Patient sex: M
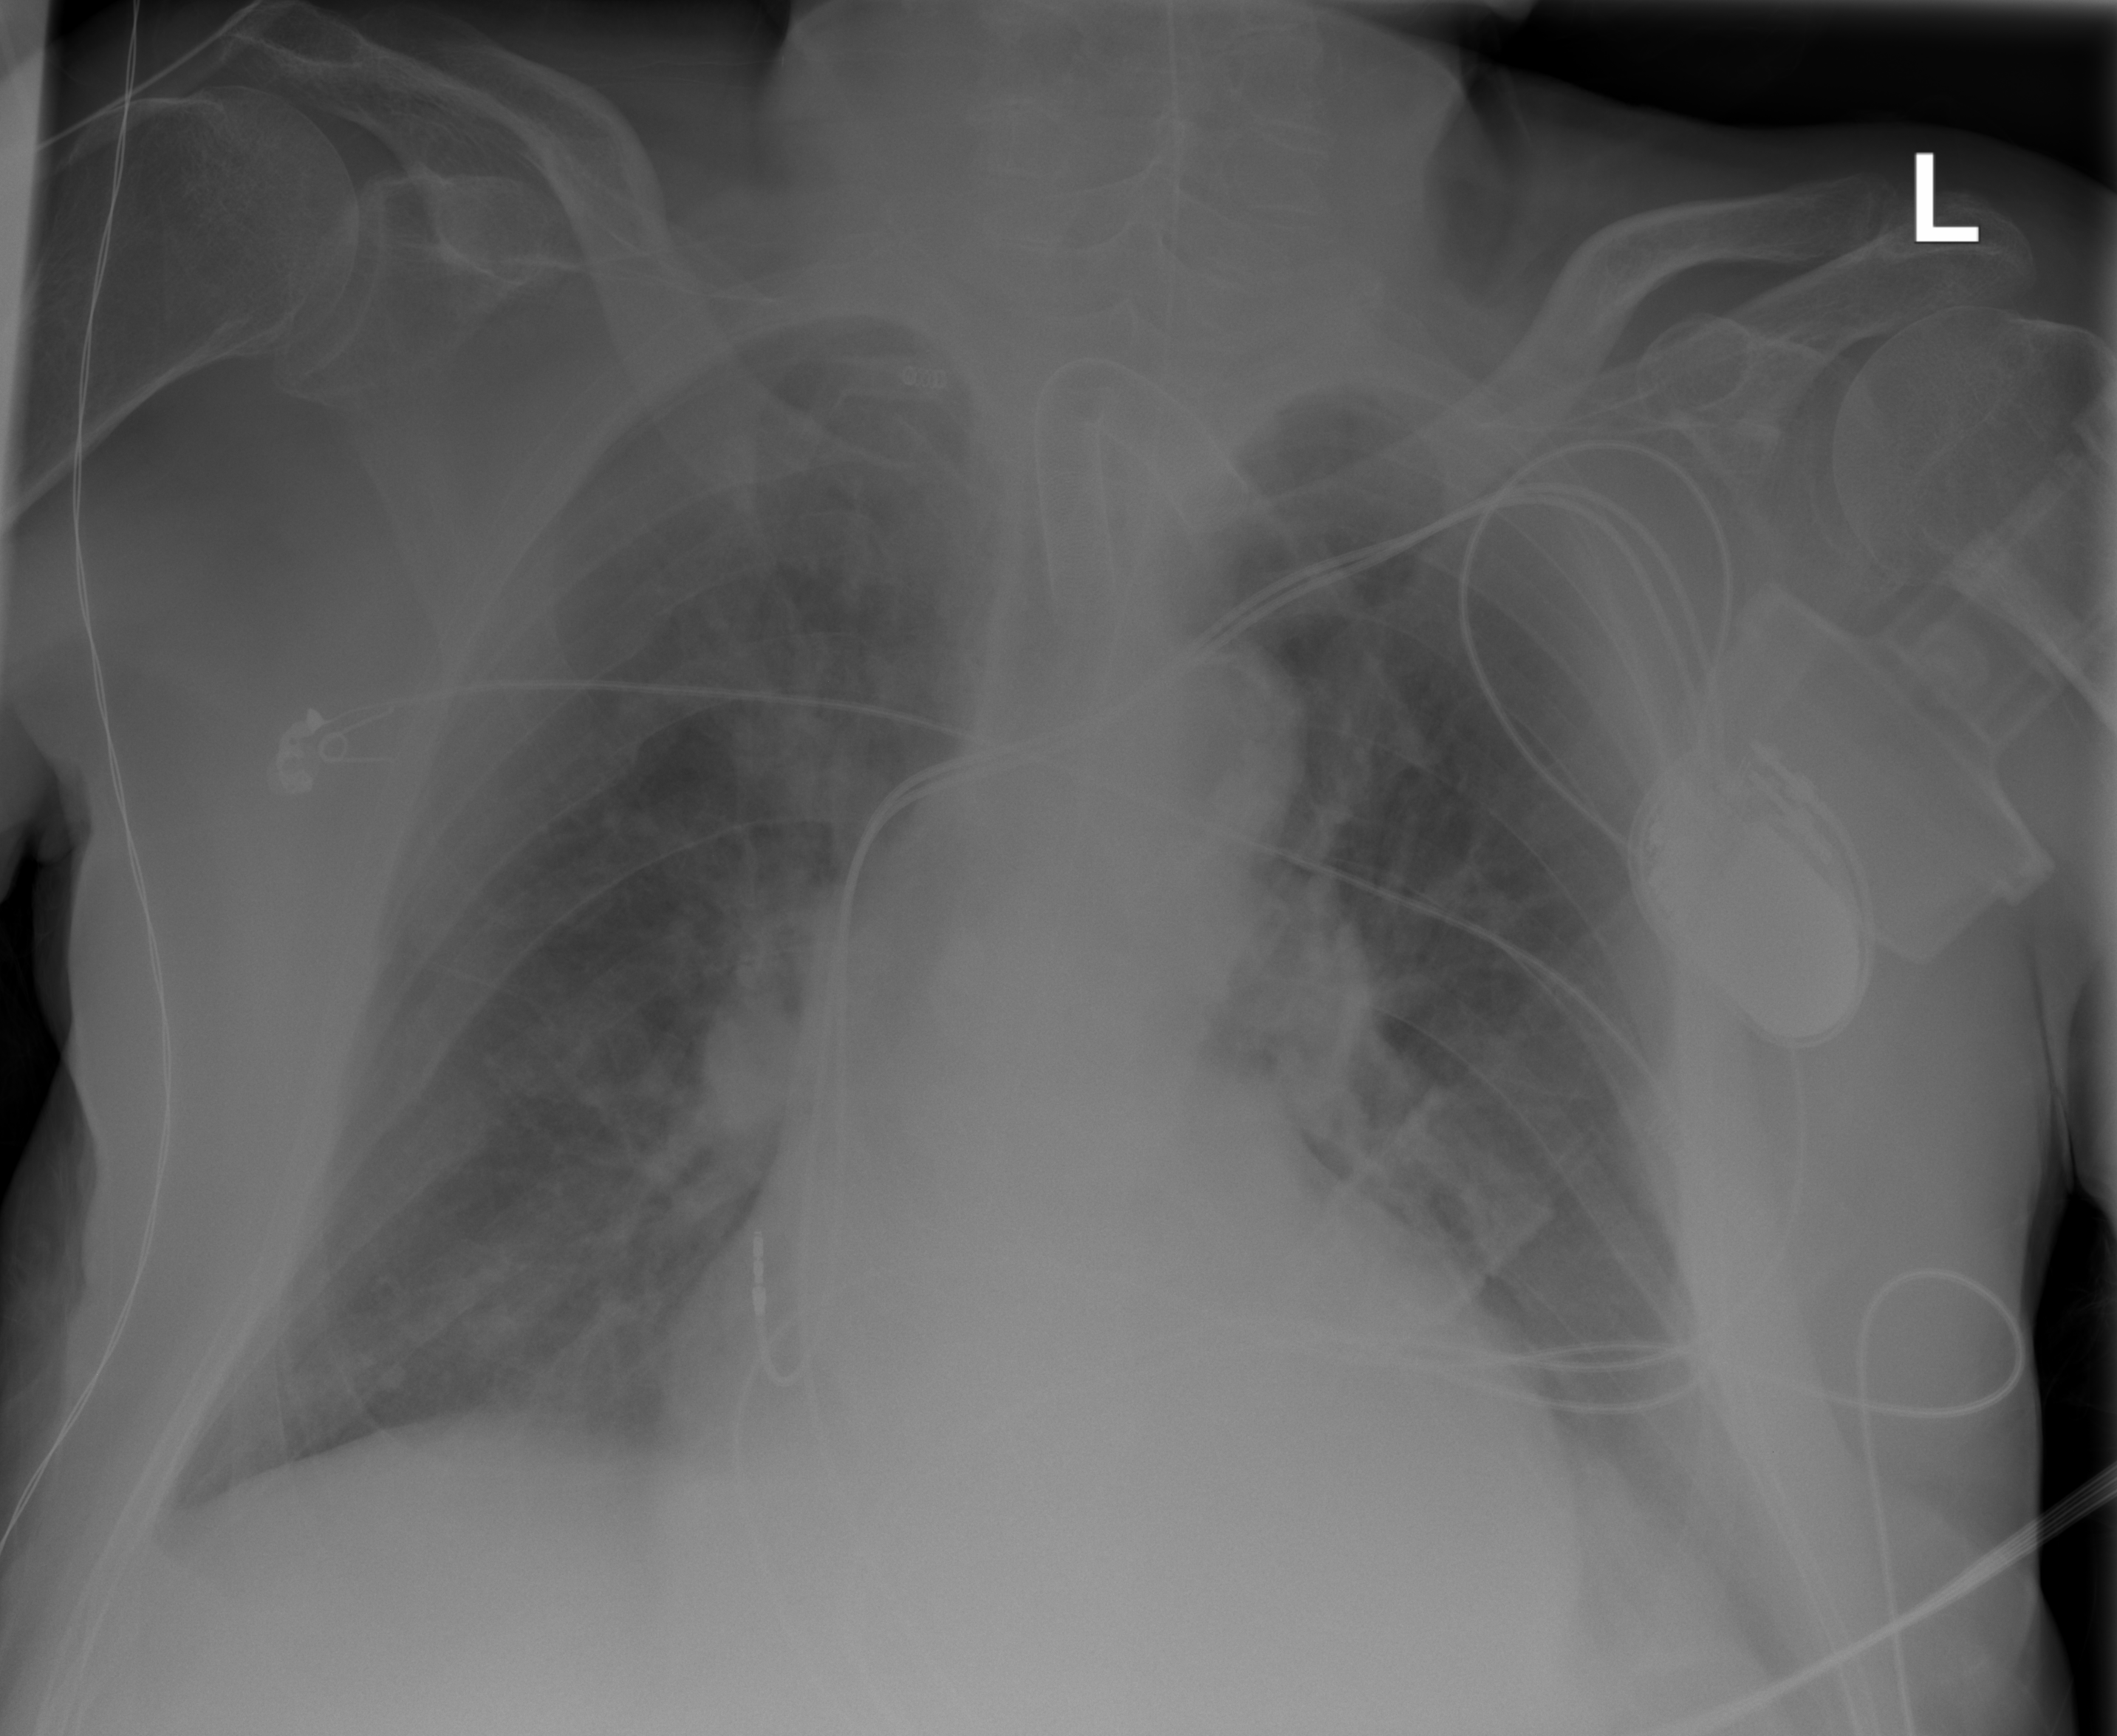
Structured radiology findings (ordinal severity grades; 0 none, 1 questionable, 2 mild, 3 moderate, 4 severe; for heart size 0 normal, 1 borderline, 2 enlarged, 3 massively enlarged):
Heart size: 2
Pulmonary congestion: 2
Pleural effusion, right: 2
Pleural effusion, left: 2
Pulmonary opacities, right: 2
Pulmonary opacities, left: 0
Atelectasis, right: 0
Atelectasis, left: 2